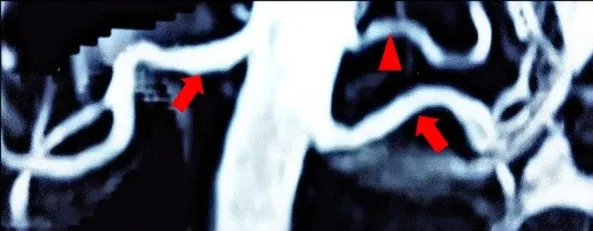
Renal MRA. MR angiography of the renal arteries in a 40-year-old woman with hypertension and secondary hyperaldosteronism demonstrating a nonstenotic left accessory renal artery. (Arrowhead = accessory renal artery; closed arrow = main renal artery).
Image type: radiology (mri)